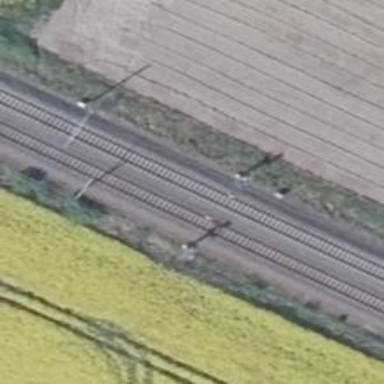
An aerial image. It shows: Railway signal.